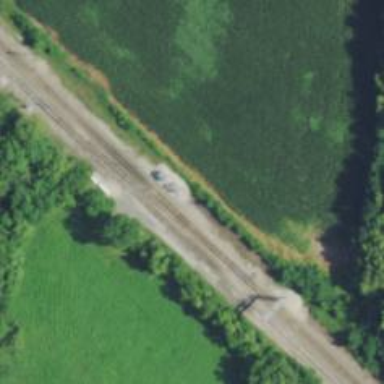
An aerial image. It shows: Railway siding for service.